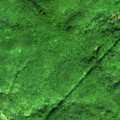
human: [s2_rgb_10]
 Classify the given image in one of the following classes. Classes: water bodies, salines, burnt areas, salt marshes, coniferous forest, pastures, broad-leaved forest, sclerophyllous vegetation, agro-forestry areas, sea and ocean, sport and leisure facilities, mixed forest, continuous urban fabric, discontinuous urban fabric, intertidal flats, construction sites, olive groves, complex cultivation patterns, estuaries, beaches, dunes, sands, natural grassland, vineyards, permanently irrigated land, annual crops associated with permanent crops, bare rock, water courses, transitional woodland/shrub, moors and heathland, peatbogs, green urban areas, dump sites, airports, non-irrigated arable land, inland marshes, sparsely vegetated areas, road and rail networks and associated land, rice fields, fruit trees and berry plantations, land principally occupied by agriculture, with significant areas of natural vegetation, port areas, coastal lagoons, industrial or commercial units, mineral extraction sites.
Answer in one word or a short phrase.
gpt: broad-leaved forest